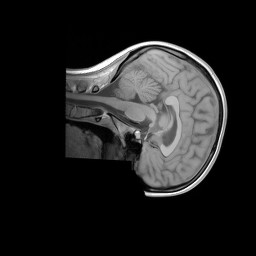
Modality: T1w
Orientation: sagittal
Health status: ill
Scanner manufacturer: siemens
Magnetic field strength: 3 T
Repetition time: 0.44 s
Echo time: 0.00266 s